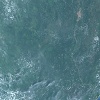
Label: land